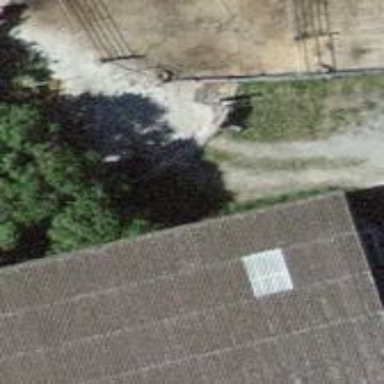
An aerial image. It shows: Rural barn.